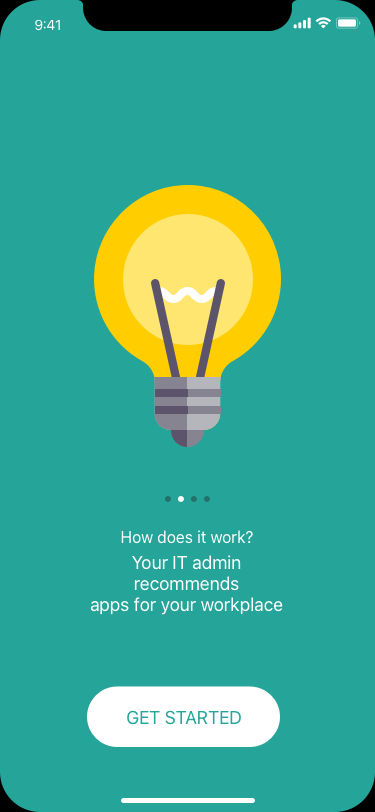
Text in this UI design:
How does it work?
GET STARTED
Your IT admin recommends
apps for your workplace